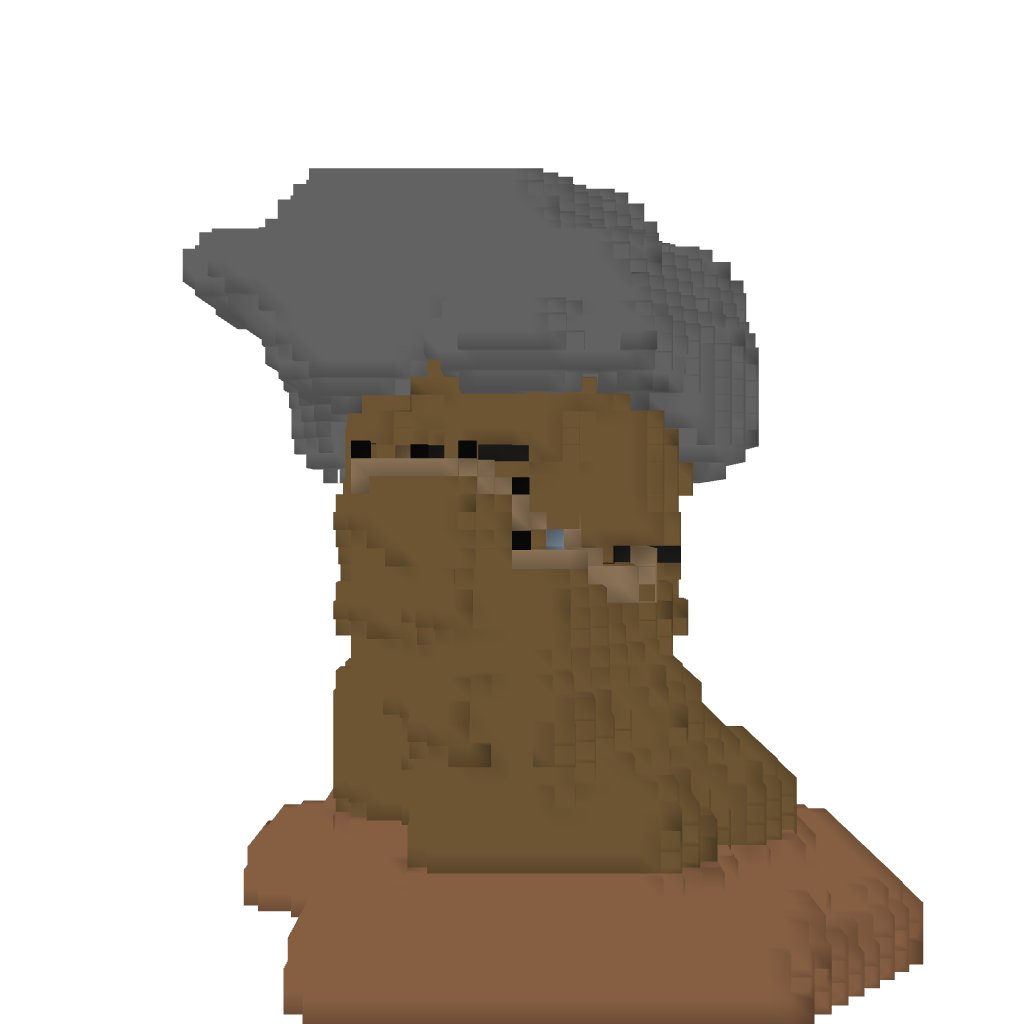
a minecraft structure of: Treehouse